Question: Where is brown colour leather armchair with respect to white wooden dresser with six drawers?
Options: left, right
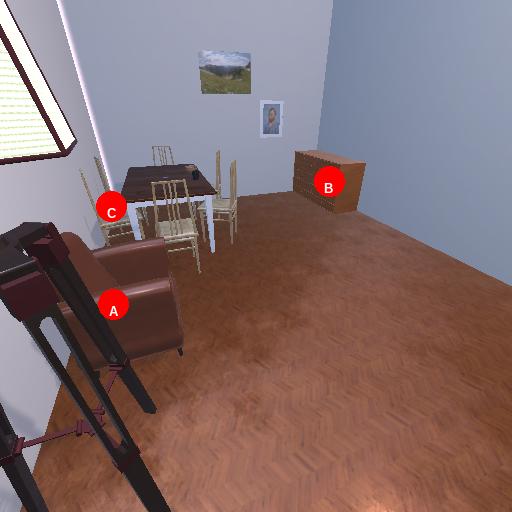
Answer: left